Question: I write many packages where the 'generic' plot is a 'ggplot2'. A 'ggplot' call, unlike other R function calls, is layered so one could end up with several options (separated by '+' signs) to get a plot looking just right. However, I don't want someone to suffer through my pre-defined options and would like them to be able to customize it without re-writing my function from scratch. How do I accomplish this?
With a traditional function, I could use the 'three dot' operator to pass optional arguments. This seems harder with a 'ggplot'.
'''
f <- function(df) {
custom_plot <- ggplot(df, aes(mpg, disp, color = gear)) +
geom_point(size = 3) +
theme(panel.background = element_blank(), panel.grid.major = element_blank(),
panel.grid.minor = element_blank(), panel.border = element_blank(),
axis.line = element_line(colour = "black"))
return(custom_plot)
}
'''
To generate a plot
'''
f(mtcars)
'''
produces this:

How do I generalize this function such that someone could pass additional or different options to this plot (especially in cases where it is the generic plot)?
If my function were defined as:
'''
f <- function(df, ...)
'''
How would I pass those in to my 'ggplot' call?
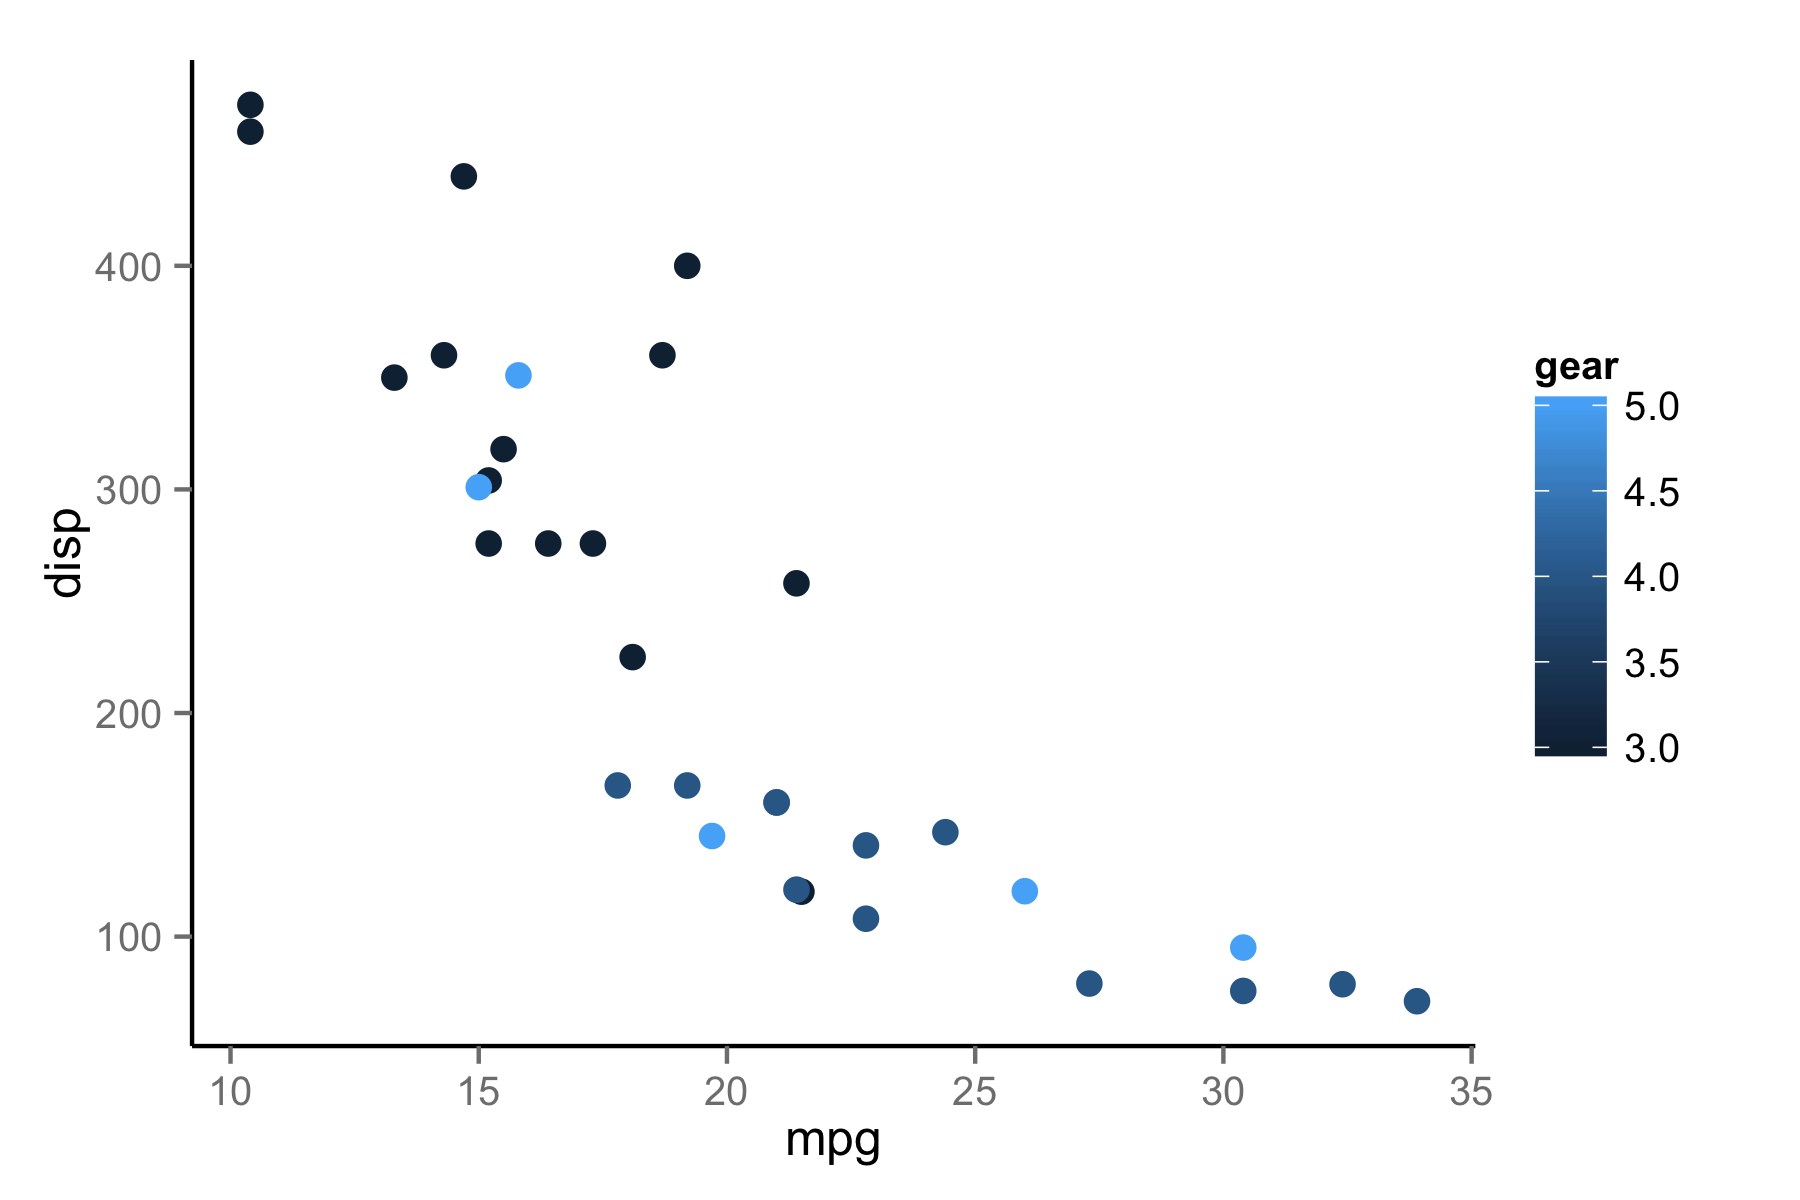
Answer: The plots returned by your functions should be modifiable for anyone who knows ggplot- unless you can think of specific cases that can't be fixed by using '+', a better solution might be to do as little theming and customization as possible, and let people add to the plots themselves.
All of these customizations work fine, for example:
'''
mtplot <- f(mtcars)
mtplot + theme_bw()
mtplot + scale_colour_gradientn(colours=c("red", "purple"))
mtplot + labs(title="Add a title!")
mtplot + geom_point(size=5)
'''